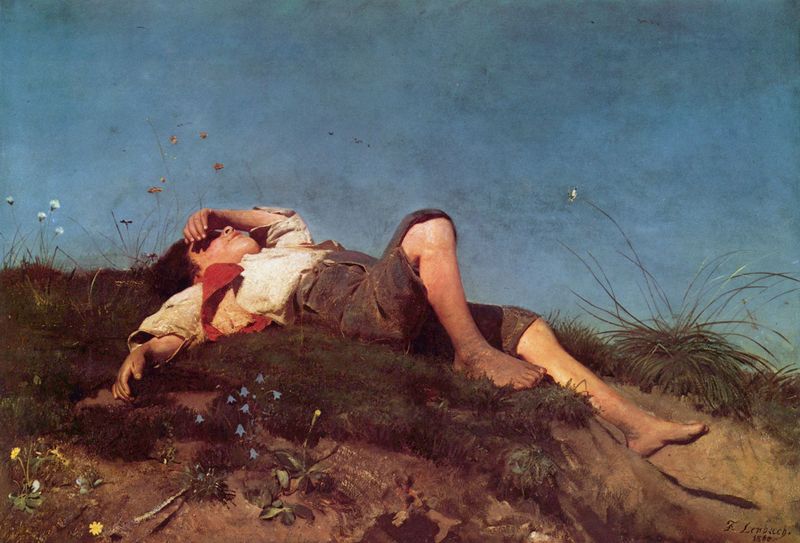
Titel: Ein Hirtenknabe
Künstler: Franz von Lenbach
Standort: München
Institution: Neue Pinakothek
Schlagwörter: baum, berg, blau, dunkel, felsen, gemälde, hand, haut, himmel, körper, mann, meer, nackt, schatten, schlaf, wasser, weiß, wunde, gelb, grün, landschaft, mädchen, ocker, see, äste, blume, blumen, braun, bunt, finger, frau, grau, haar, hell, licht, mund, nase, rücken, schwarz, blick, blüte, blüten, gras, rasen, rot, wiese, beige, malerei, hemd, hose, jacke, jung, arm, augen, gesicht, mensch, tot, trauer, ärmel, hände, portrait, porträt, signatur, ast, baumstamm, deich, einsamkeit, erde, feld, gräser, halme, horizont, hügel, natur, einsam, sonne, boden, land, haare, realismus, kind, pflanzen, gebeugt, anhöhe, genre, landleben, beine, füße, klar, sommer, strand, ruhe, liegen, ruhen, schlafen, naturalismus, abhang, trocken, warm, berge, düne, gipfel, hitze, verlassen, wise, halm, klein, vegetation, alm, weis, wolkenlos, blümchen, idylle, rast, beleuchtung, stille, romantik, luft, vorsprung, stuck, allein, junge, verträumt, knie, liegend, zehen, weste, hoch, bienen, blumenwiese, butterblume, butterblumen, frühling, grashalme, bauer, foto, oben, barfuss, knabe, fuss, münchen, bub, alpen, hall, moos, traum, medizin, stängel, sonnig, franz, kurz, diagonal, leibl, fingernägel, ausgestreckt, thoma, leder, hunger, müde, sonnenschein, lenbach, dreck, büschel, naturalistisch, enzian, lederhose, erschöpft, schafe, hirte, franz lenbach, franz von lenbach, malerfürst, lehnbach, gestreckt, liegt, strecken, heidi, bube, schutz, bäuerlich, dreckig, glockenblume, glockenblumen, von, kniehose, sonnenschutz, fertig, durst, dösen, hirt, schützen, lehmbach, nickerchen, schmutzig, margaritten, kurze hose, kriechtiere, schafhirte, baock, jugendlicher, erholen, margetitten, mücnehn, sommersprßoeb, stenhel, taugenichts, ein schlafender junge